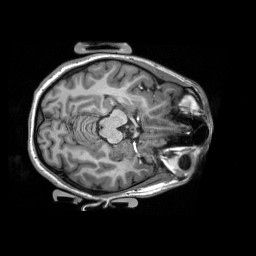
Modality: T1w
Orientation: coronal